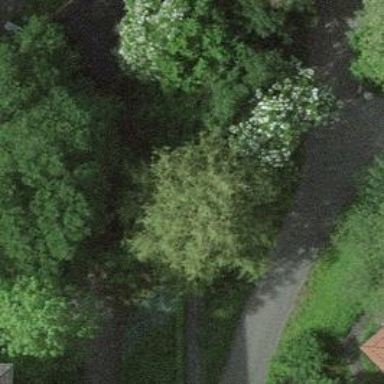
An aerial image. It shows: Path made of paving stones.